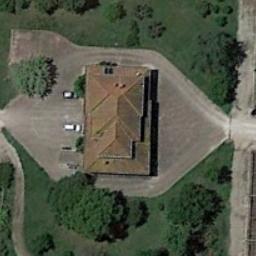
Label: residential